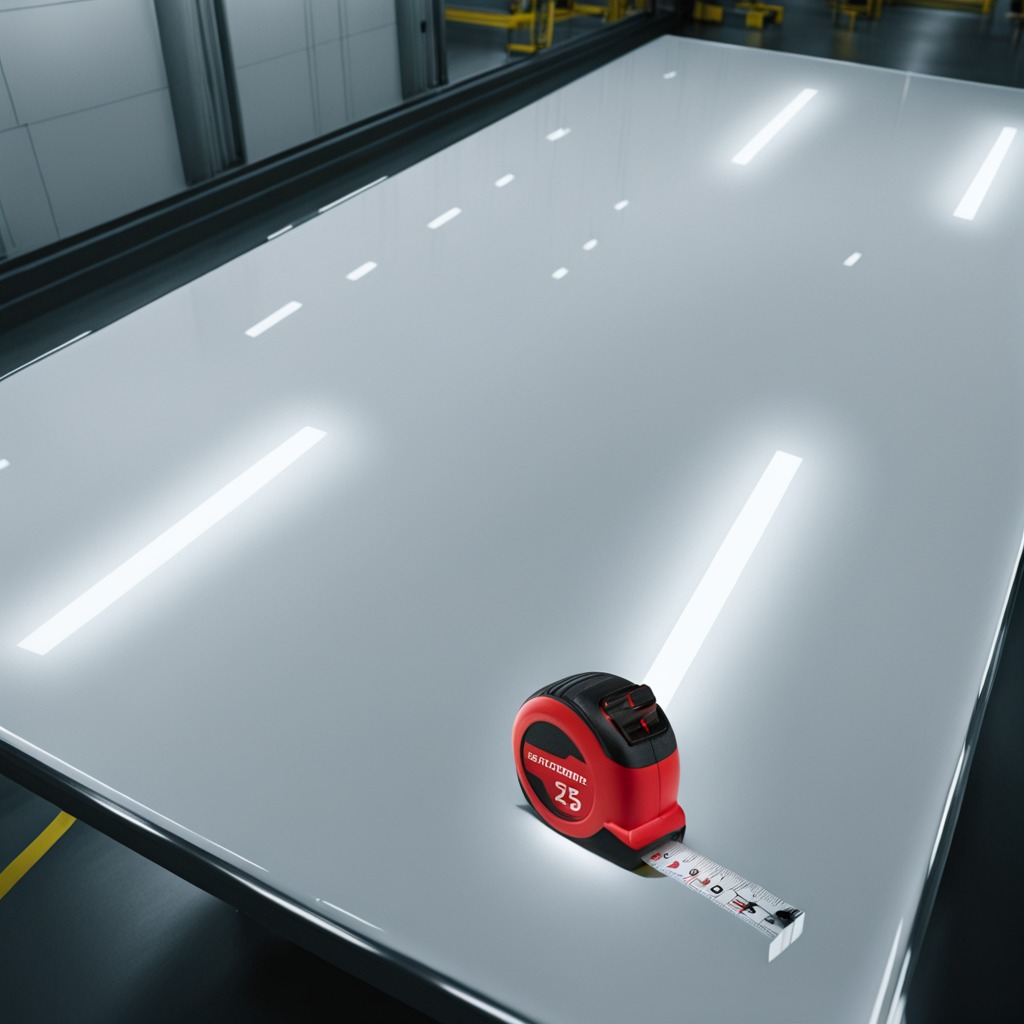
A measuring tape lies on the table in the ship maintenance bay.